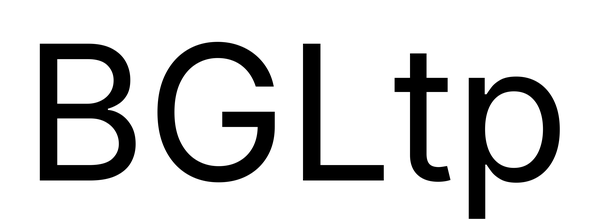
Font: Inter_Regular